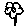
Label: flower